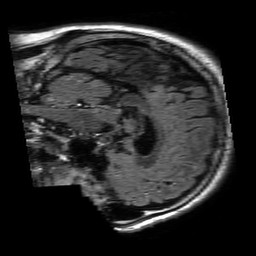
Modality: FLAIR
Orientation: sagittal
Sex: male
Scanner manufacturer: philips
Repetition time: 11 s
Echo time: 0.125 s